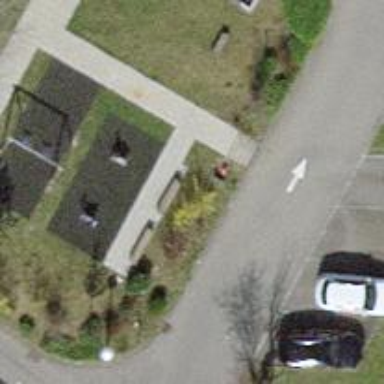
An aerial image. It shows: Brown bench.